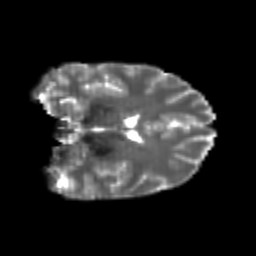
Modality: T2w
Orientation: coronal
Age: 23
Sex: female
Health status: healthy
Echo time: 0.074 s